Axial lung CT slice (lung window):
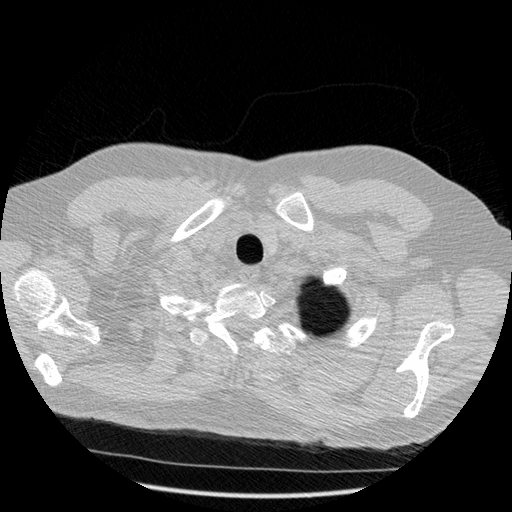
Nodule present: no